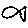
Label: fish